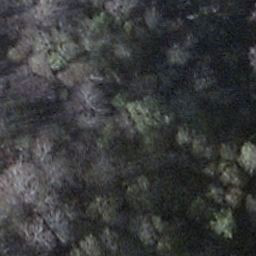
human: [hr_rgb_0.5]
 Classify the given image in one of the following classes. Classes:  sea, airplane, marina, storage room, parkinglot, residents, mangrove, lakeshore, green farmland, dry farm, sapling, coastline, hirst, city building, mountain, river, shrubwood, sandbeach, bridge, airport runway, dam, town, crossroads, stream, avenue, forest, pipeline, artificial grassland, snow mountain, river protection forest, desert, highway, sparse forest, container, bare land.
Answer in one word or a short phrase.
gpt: shrubwood